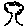
Label: tree